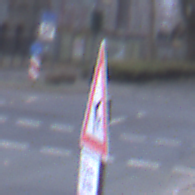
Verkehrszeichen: FlugbetriebRechts
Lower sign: ZeitangabenMitBeschraenkungAufWochentage3
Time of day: SunriseSunset
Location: Outdoor (Urban)
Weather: PartlyCloudy
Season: NotSpecified
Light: Natural